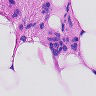
Metastatic tissue present: yes